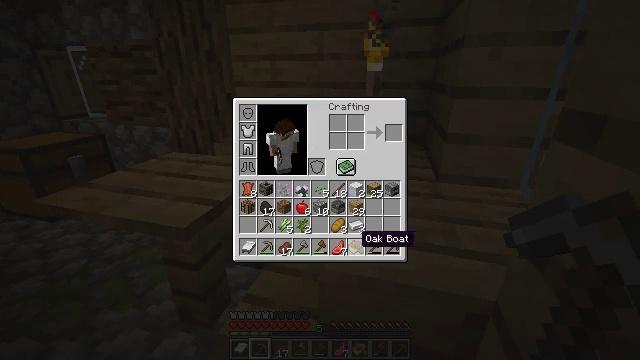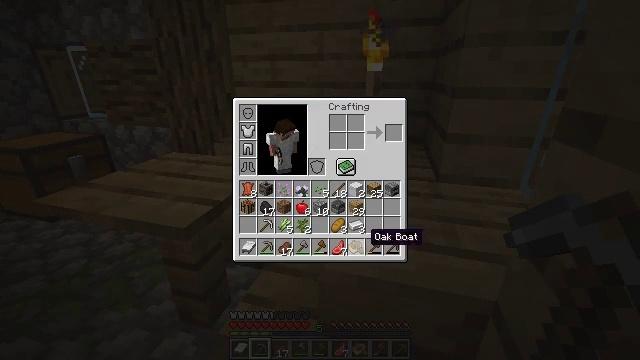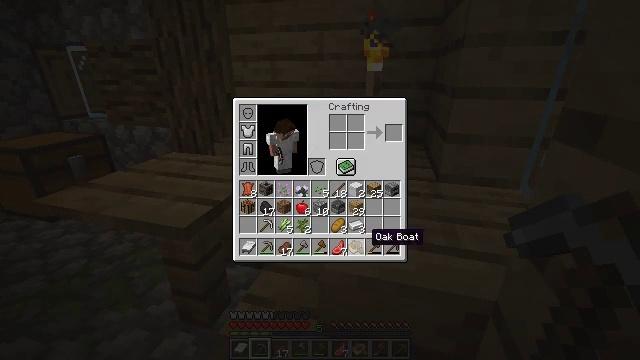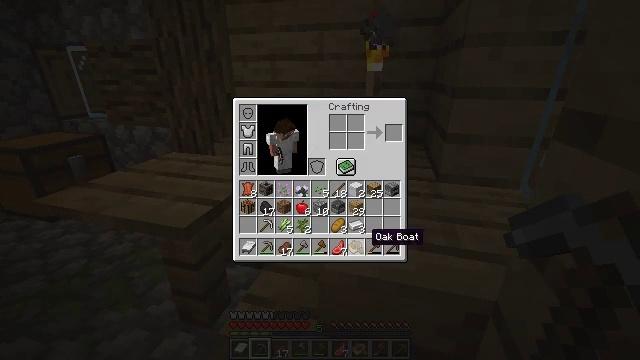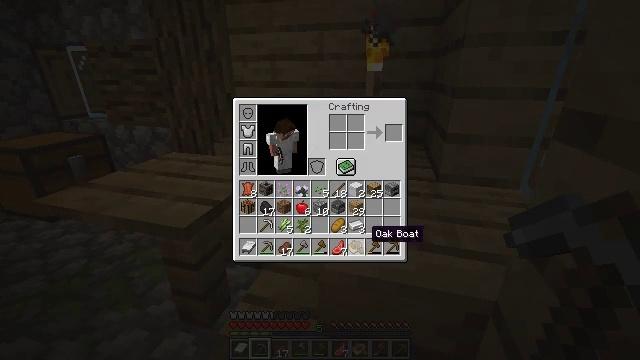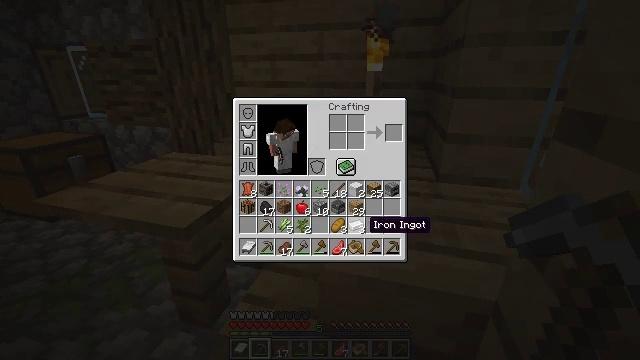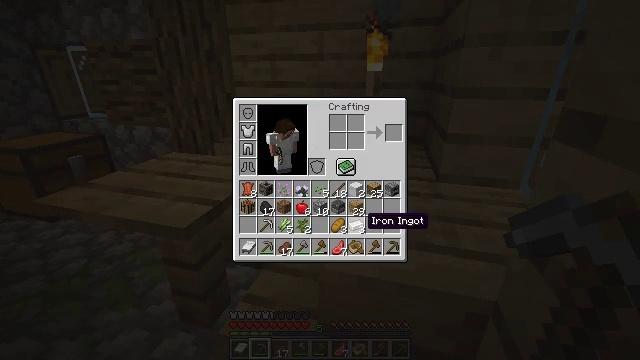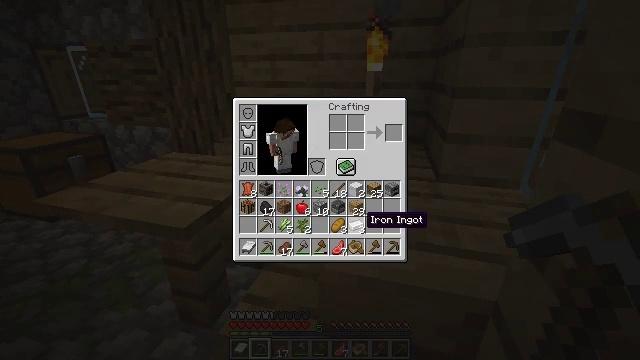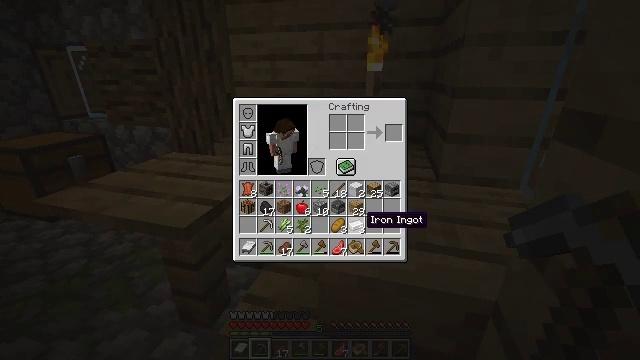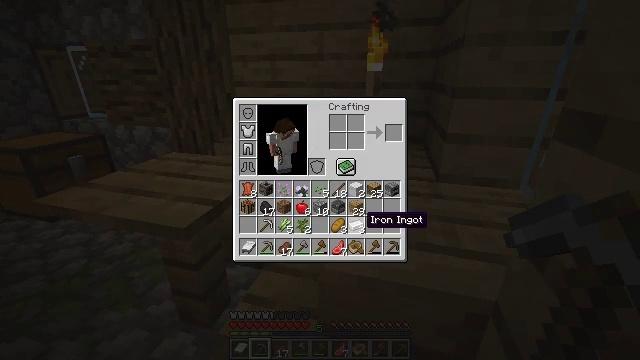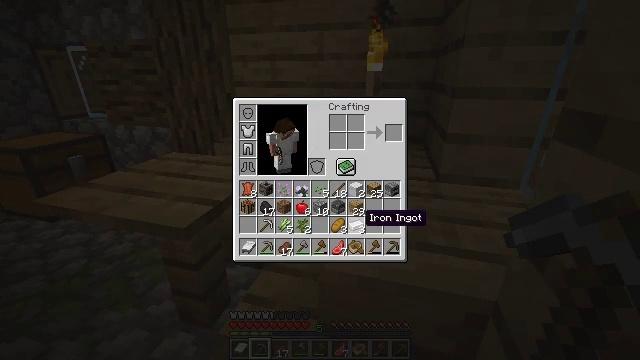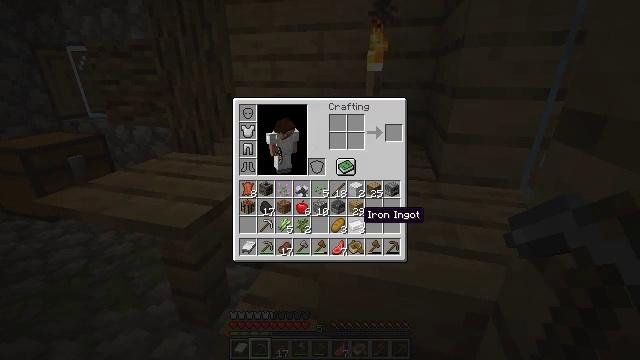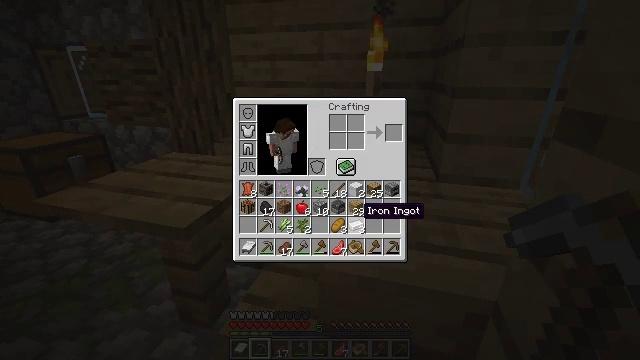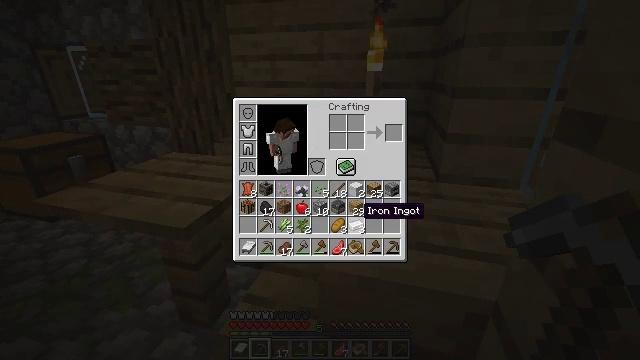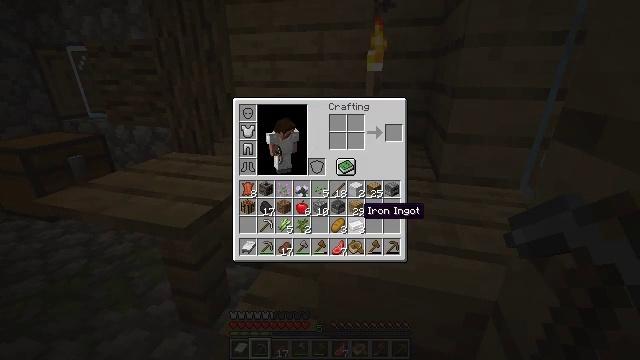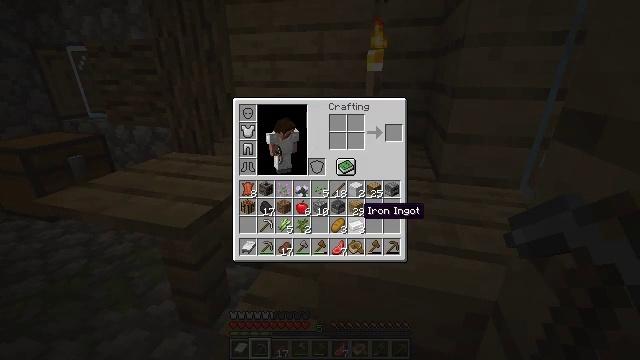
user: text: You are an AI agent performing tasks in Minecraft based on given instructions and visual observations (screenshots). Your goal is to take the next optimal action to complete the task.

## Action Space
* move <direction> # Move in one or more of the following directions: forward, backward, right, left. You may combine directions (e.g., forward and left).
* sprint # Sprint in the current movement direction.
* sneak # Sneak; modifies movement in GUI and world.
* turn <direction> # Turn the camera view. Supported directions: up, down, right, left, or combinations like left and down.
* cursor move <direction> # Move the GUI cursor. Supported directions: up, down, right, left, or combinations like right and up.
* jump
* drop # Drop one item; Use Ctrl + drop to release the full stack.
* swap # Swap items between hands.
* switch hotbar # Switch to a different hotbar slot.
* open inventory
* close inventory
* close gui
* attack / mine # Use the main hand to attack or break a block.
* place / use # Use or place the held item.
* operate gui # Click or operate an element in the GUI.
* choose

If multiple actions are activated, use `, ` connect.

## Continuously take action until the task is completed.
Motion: motion action
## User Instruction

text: Break the grindstone to collect it.
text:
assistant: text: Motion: cursor move right
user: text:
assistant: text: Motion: no_op
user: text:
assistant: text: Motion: no_op
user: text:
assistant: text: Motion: no_op
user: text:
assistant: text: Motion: cursor move up
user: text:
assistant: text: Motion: no_op
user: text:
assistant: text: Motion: no_op
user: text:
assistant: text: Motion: no_op
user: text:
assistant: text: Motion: no_op
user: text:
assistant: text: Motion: no_op
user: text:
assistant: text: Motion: no_op
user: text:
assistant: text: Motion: no_op
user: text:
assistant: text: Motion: no_op
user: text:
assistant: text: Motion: no_op
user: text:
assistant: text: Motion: no_op
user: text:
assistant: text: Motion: no_op
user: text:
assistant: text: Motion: no_op
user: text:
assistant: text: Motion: no_op
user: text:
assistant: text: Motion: no_op
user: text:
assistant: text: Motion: cursor move right and up
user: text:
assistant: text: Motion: cursor move right and up
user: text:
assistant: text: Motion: no_op
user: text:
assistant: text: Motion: no_op
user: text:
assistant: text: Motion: no_op
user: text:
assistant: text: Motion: cursor move left
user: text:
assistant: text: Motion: cursor move left and down
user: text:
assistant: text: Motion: cursor move left and down
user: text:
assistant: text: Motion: cursor move down
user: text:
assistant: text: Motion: no_op
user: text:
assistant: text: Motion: no_op